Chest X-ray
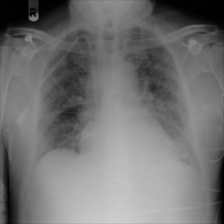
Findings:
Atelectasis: negative
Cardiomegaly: negative
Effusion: negative
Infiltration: positive
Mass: negative
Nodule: positive
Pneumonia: negative
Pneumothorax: negative
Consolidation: negative
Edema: negative
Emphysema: negative
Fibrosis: negative
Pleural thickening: negative
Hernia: negative